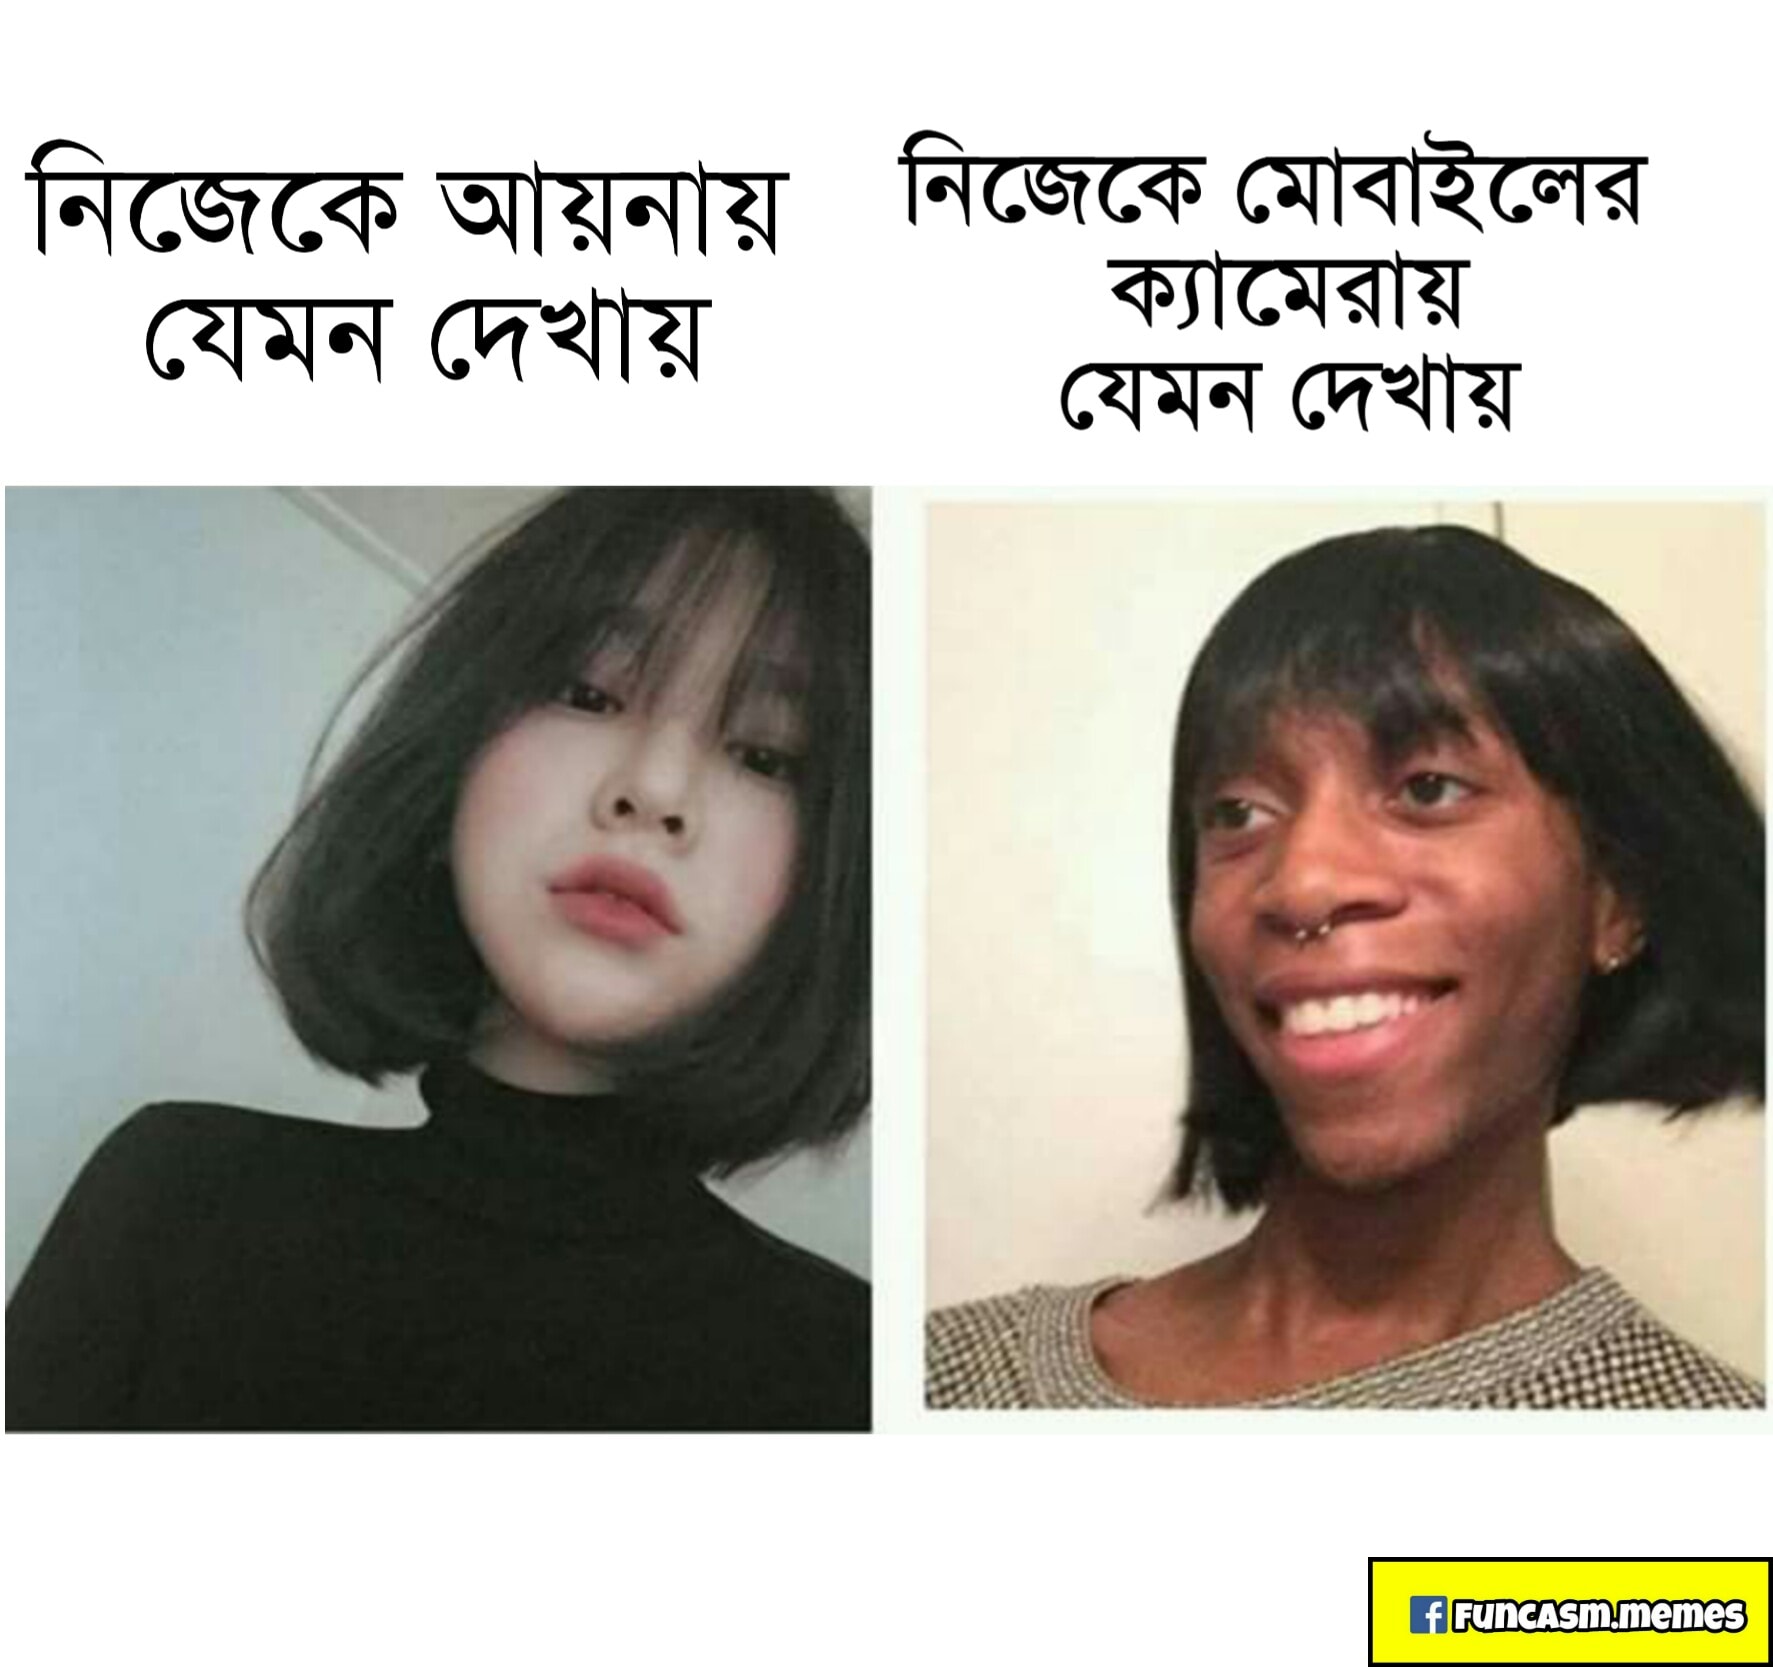
Caption: নিজেকে আয়নায় যেমন দেখায়  নিজেকে মোবাইলের ক্যামেরায় যেমন দেখায়
Label: hate